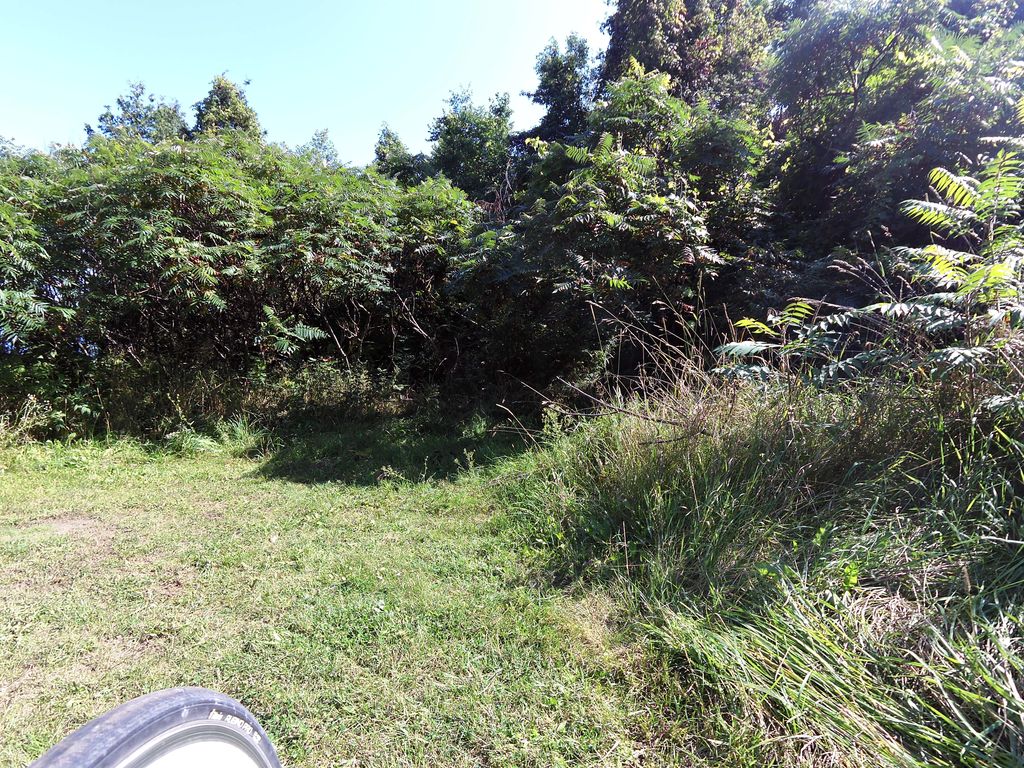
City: ottawa-gatineau